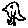
Label: bird